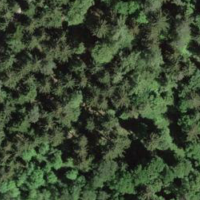
EUNIS habitat code: 44
Species observed at this site:
Prunus padus